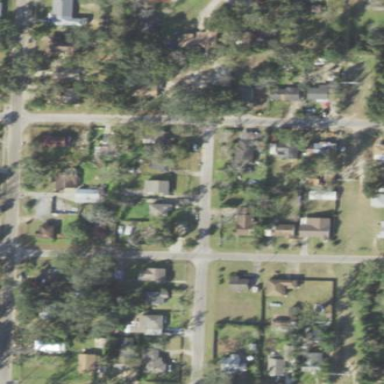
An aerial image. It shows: Single-family residential area.